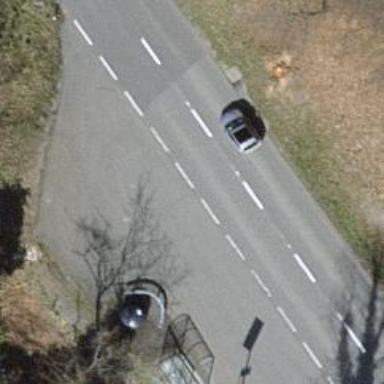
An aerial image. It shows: Bus stop with shelter. It is platform for public transport.